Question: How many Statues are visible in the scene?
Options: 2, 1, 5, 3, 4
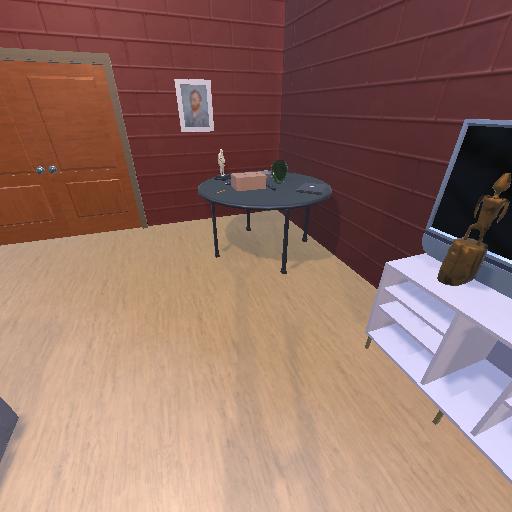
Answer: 2